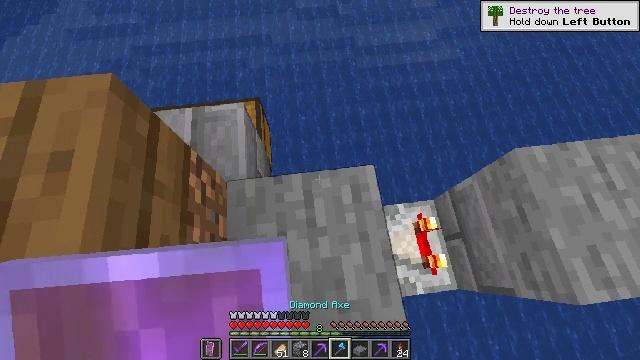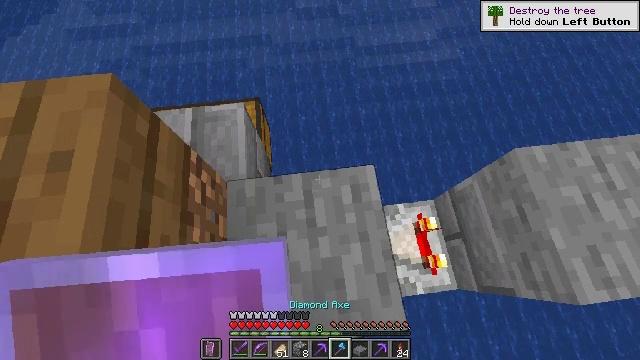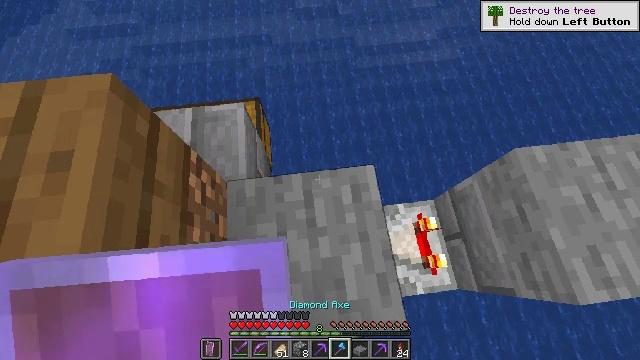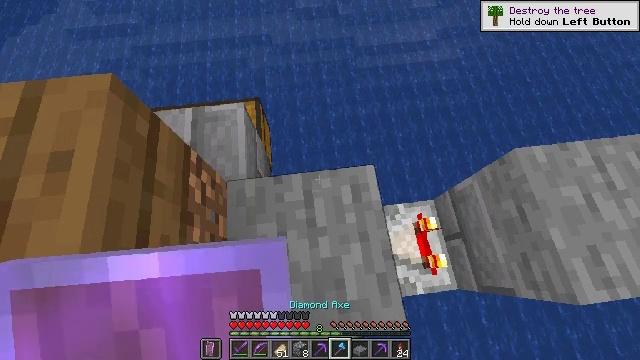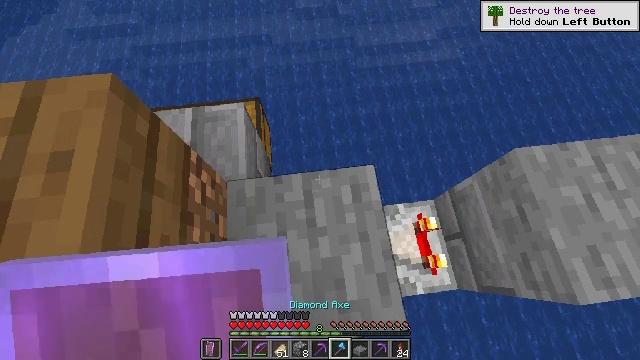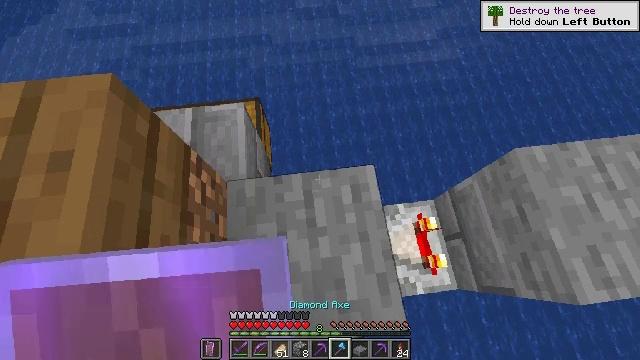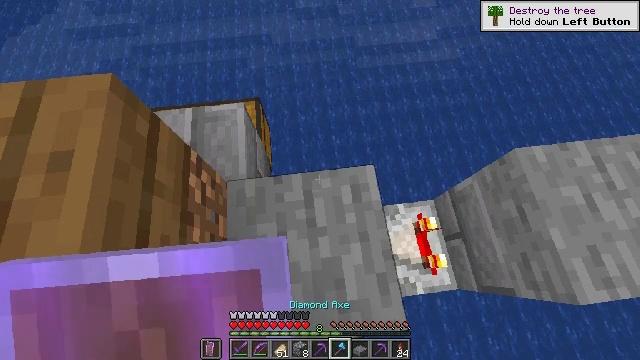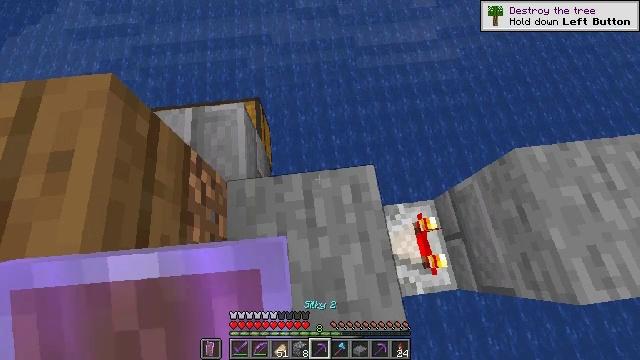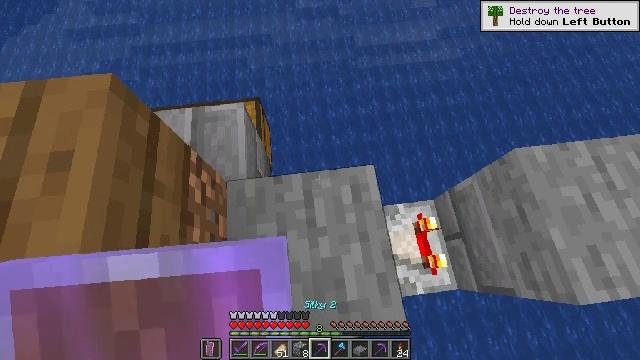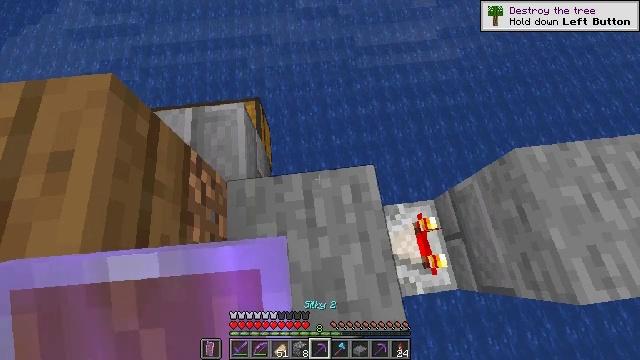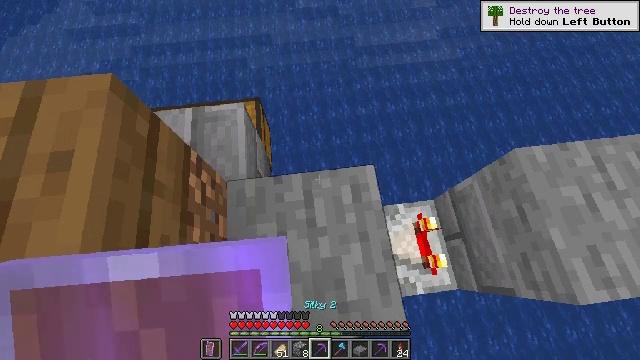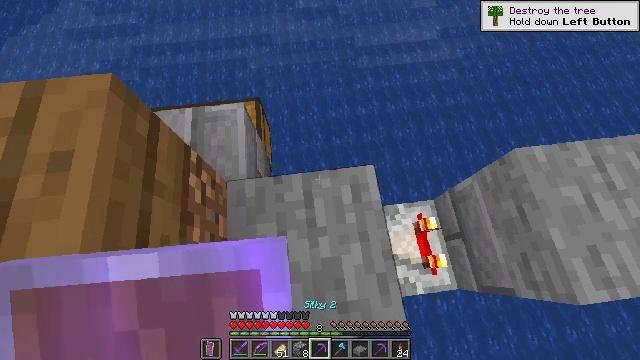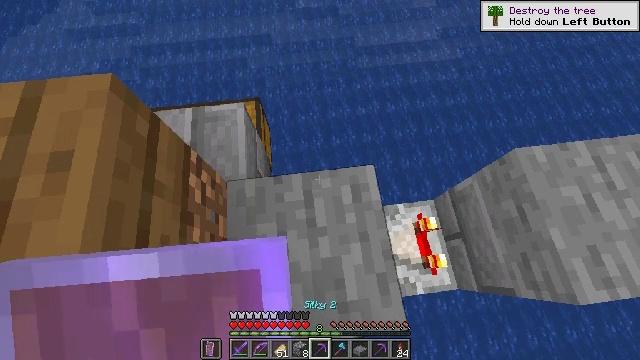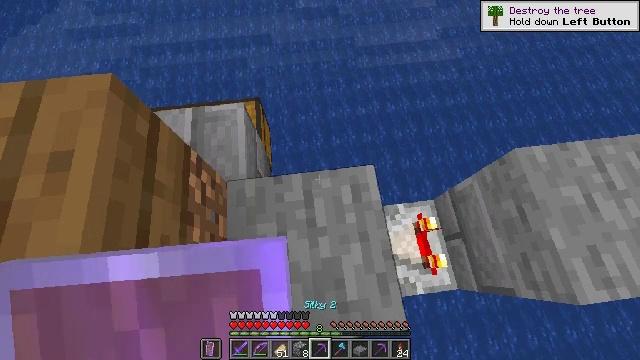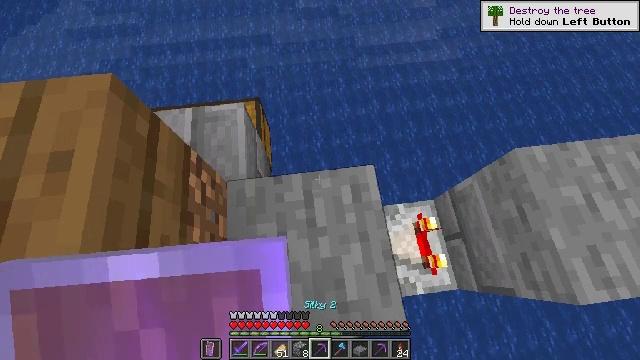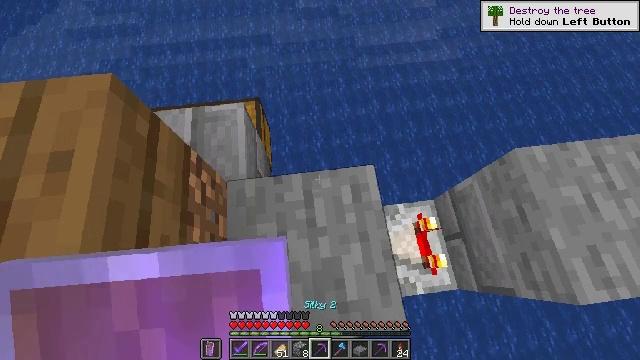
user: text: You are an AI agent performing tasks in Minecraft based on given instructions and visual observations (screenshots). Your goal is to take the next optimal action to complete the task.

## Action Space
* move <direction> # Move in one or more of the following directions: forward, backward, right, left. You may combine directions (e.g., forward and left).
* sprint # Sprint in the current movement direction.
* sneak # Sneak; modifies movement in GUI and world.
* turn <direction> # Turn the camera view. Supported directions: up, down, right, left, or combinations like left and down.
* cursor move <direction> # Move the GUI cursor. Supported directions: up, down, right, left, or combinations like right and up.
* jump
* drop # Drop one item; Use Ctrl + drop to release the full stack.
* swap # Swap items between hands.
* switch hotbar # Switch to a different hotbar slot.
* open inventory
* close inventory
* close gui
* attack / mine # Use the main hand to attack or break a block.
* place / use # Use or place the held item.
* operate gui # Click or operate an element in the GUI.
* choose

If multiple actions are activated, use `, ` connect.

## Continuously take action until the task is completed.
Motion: motion action
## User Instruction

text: Break the stone slab in a structure.
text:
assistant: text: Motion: no_op
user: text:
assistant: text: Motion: no_op
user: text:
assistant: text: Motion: no_op
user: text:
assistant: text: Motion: no_op
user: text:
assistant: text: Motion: no_op
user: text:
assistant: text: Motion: no_op
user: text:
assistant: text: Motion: no_op
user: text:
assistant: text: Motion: no_op
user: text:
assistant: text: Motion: no_op
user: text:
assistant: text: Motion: no_op
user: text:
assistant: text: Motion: no_op
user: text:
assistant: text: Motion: no_op
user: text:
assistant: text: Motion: no_op
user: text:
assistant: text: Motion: no_op
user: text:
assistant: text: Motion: no_op
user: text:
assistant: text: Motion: no_op
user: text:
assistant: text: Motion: attack / mine
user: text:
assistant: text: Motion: attack / mine
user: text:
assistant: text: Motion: attack / mine
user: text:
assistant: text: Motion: no_op
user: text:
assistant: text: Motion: no_op
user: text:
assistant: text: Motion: no_op
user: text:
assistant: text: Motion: no_op
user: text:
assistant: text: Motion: no_op
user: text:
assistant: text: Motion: no_op
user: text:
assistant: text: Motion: no_op
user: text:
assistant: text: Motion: no_op
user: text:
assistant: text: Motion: no_op
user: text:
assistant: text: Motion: no_op
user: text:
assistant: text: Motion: turn down